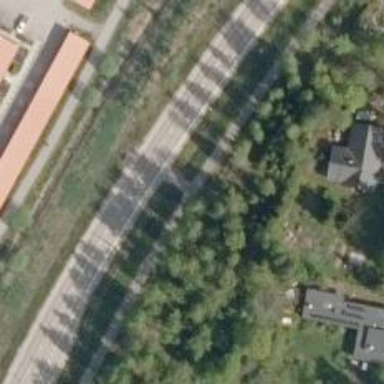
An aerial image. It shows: Asphalt track for cycling.